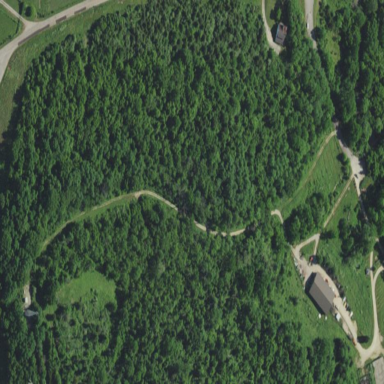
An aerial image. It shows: Beautiful woodland area.